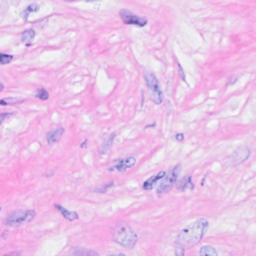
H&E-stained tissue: Breast